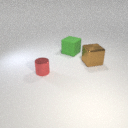
large green rubber cube behind large brown metal cube